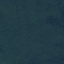
Label: Forest